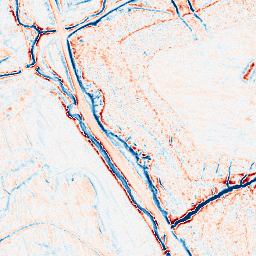
Category: edge_preserving
Decomposition family: anisotropic_diffusion
Decomposition parameters: iterations: 10
kappa: 10
gamma: 0.2
Upsampling method: bicubic_16x
Upsampling parameters: scale: 16
Upsampling scale: 16